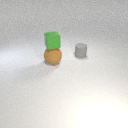
small green rubber cube above large brown rubber sphere